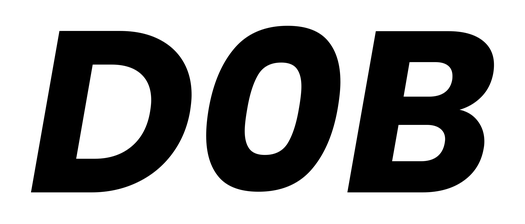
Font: Poppins-BoldItalic